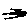
Label: zigzag